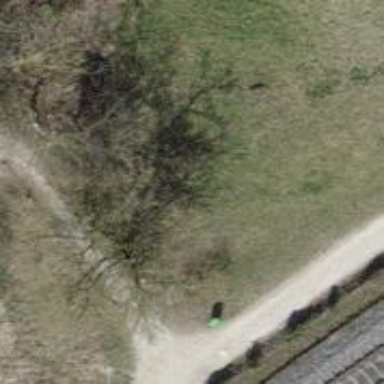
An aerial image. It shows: Bench.